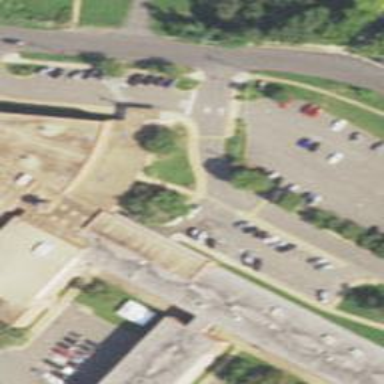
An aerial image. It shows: Parking space.